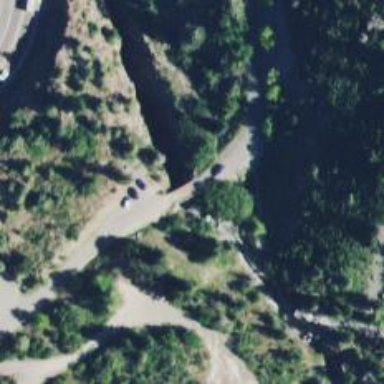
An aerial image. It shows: Unclassified road on bridge.